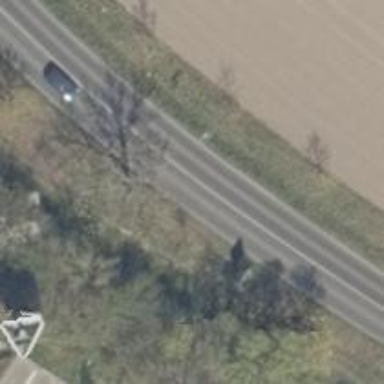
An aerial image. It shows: Secondary road with asphalt surface and lane markings.